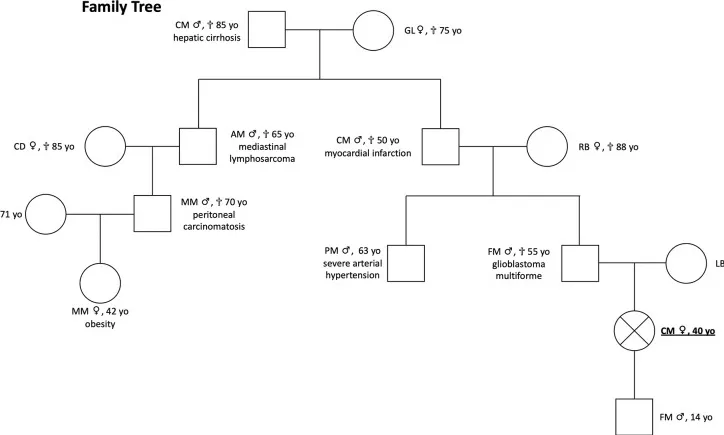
Patient pedigree [proband positive for MAX mutation c299G>C (p. Arg100Pro, NM_00.42382)]. She presented clinical signs of multiple PGL and composite PCCs; proband's father had a glioblastoma multiforme, and genetic testing was not performed; proband's son is negative for clinical manifestations, and genetic analyses were not performed.
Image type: chart (chart)